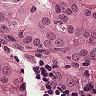
Metastatic tissue present: yes